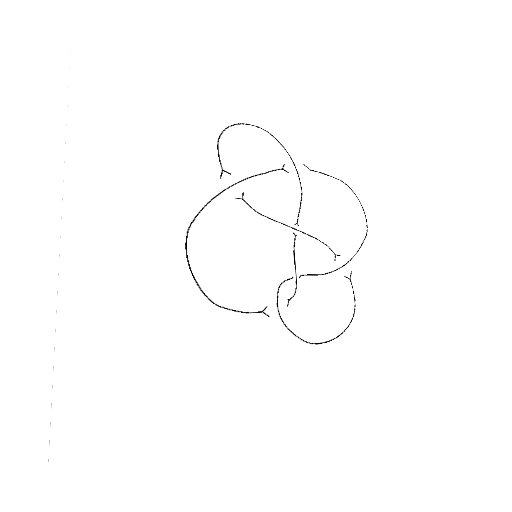
Crossing number: 6